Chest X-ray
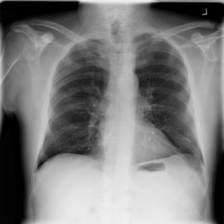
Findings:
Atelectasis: negative
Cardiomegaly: negative
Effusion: negative
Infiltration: negative
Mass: negative
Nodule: negative
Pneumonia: negative
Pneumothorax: negative
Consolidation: negative
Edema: negative
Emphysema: negative
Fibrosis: negative
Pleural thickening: negative
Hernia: negative